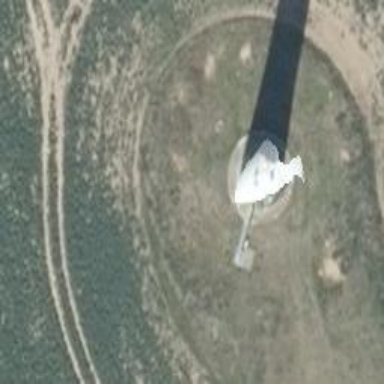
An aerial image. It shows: Wind power generator with horizontal axis wind turbine. The generator is based on wind as the power source. The tower type is for communication.